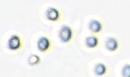
Label: Phaeocystis